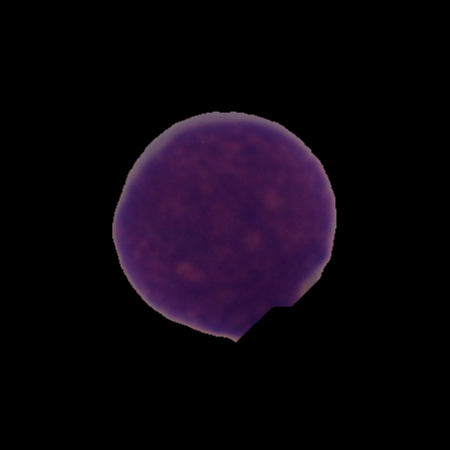
Label: cancer